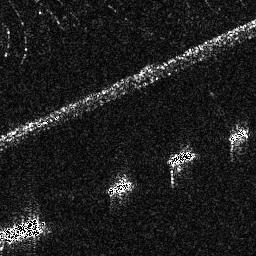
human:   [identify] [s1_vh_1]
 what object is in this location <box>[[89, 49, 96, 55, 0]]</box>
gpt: <ref>1 small ship at the right</ref>

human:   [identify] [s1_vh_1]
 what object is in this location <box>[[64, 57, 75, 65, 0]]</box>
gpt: <ref>1 medium ship at the right</ref>